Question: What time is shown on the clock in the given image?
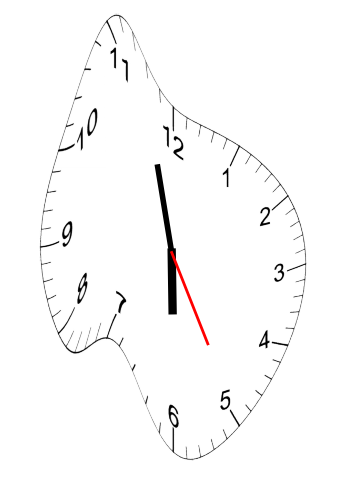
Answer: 05:57:25